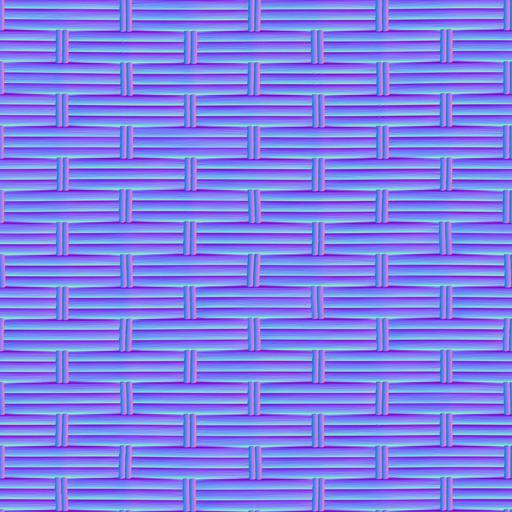
brown light wicker